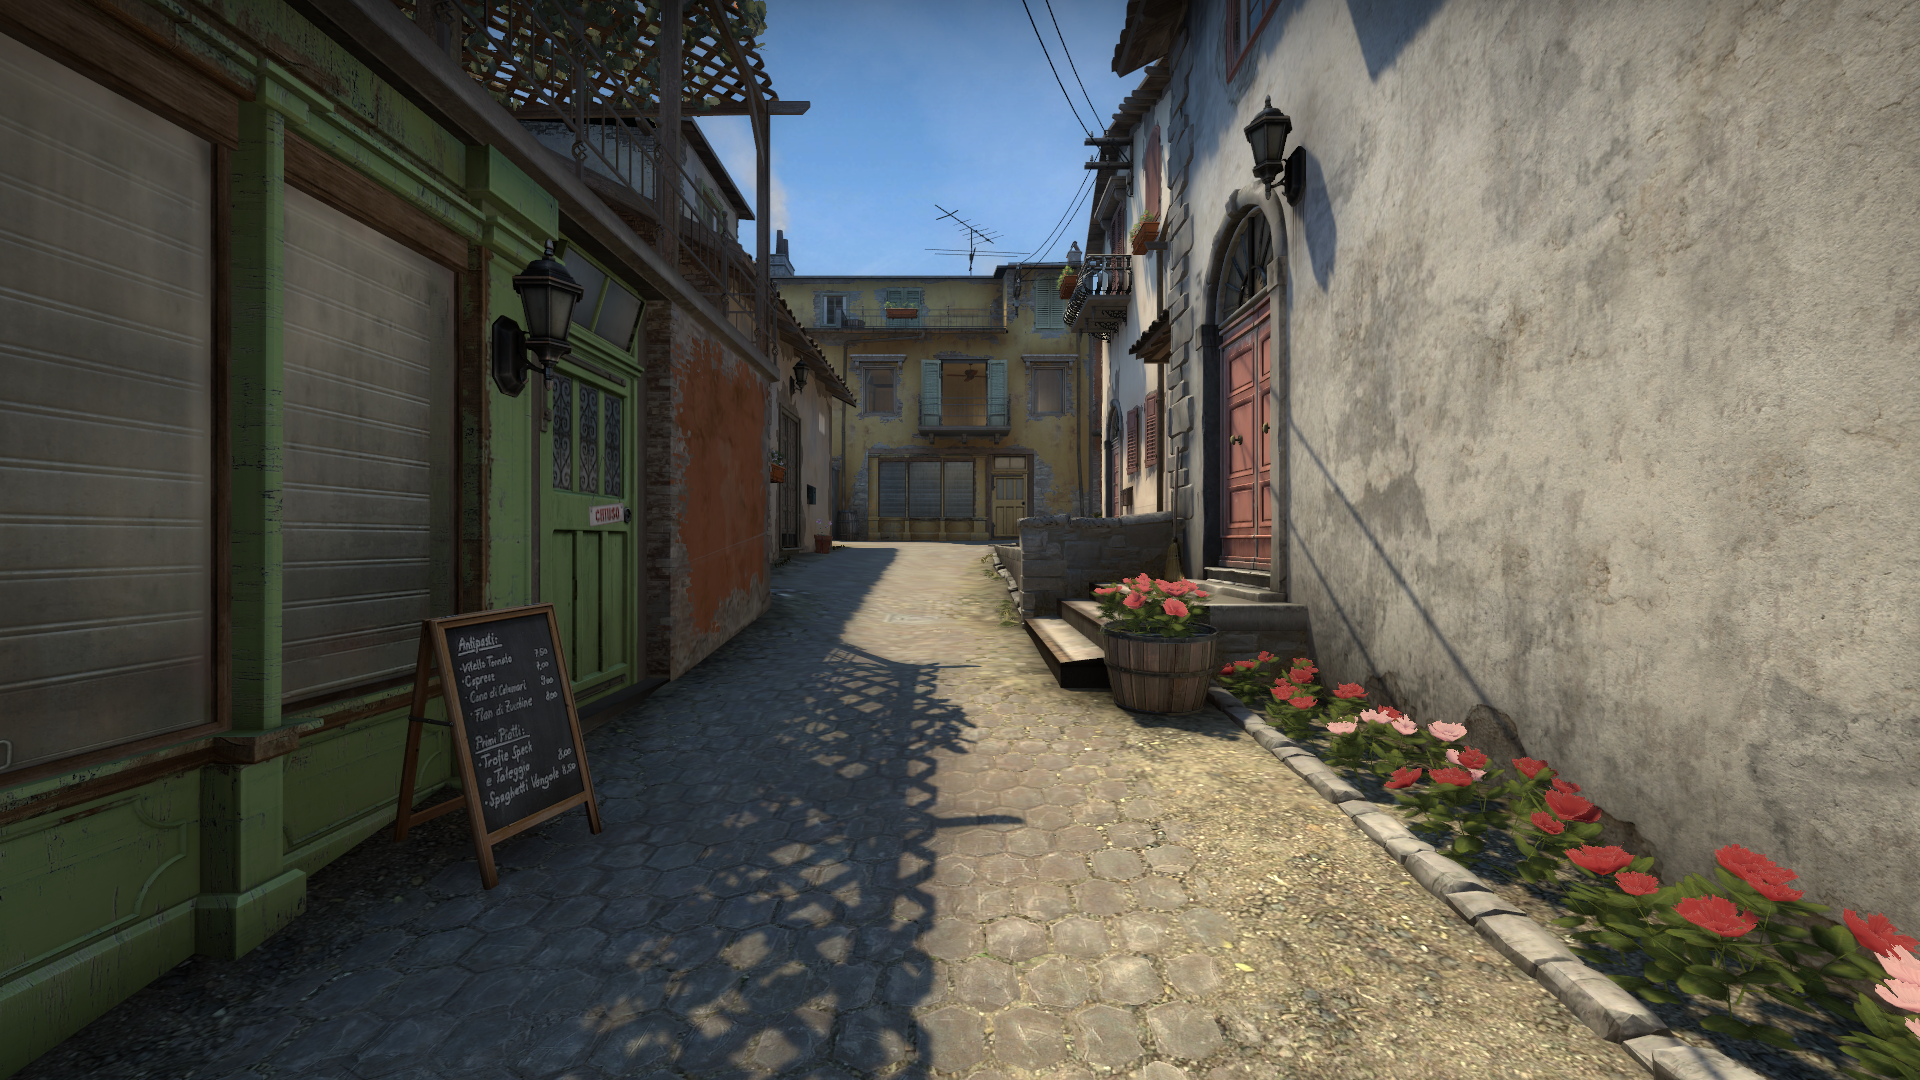
Map: de_inferno